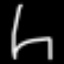
Label: chair